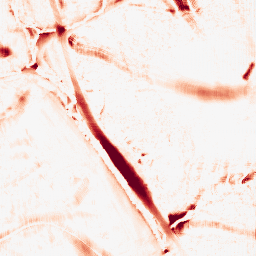
Category: morphological
Decomposition family: morphological_ellipse
Decomposition parameters: operation: opening
width: 30
height: 30
Upsampling method: fft_zeropad
Upsampling parameters: scale: 4
Upsampling scale: 4